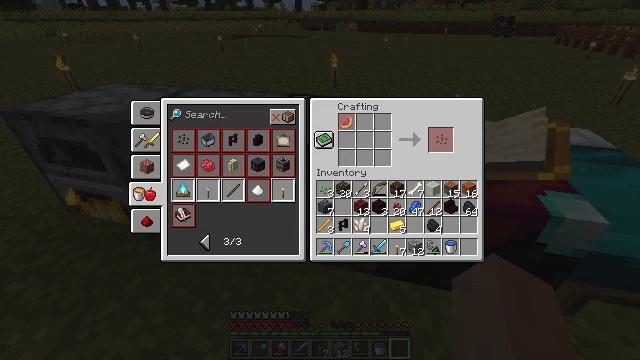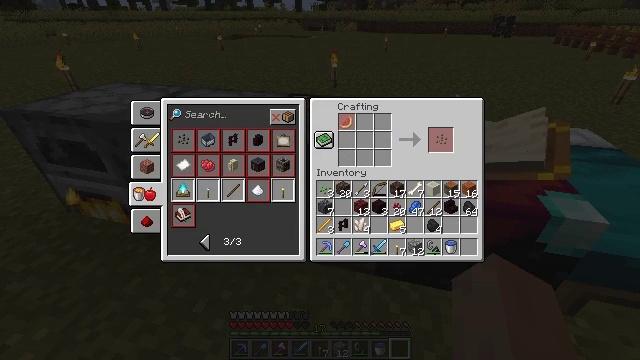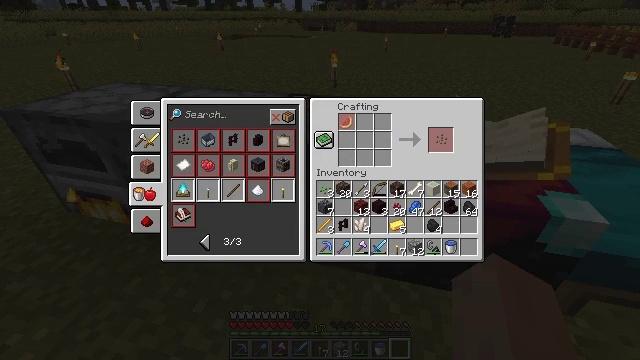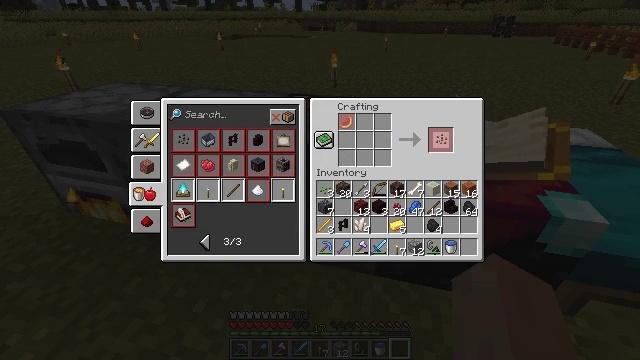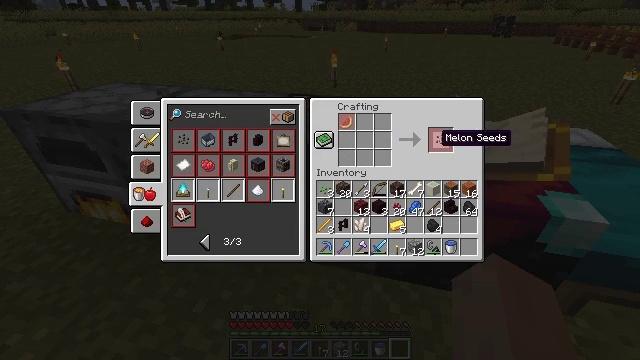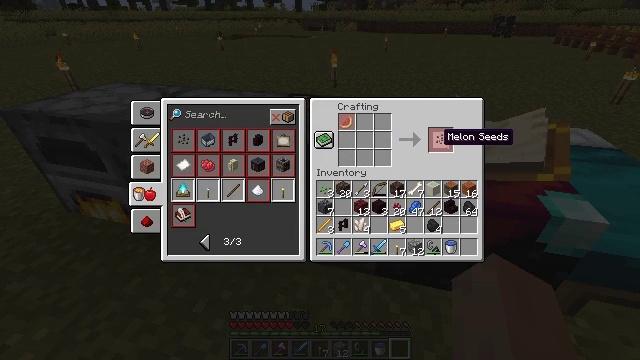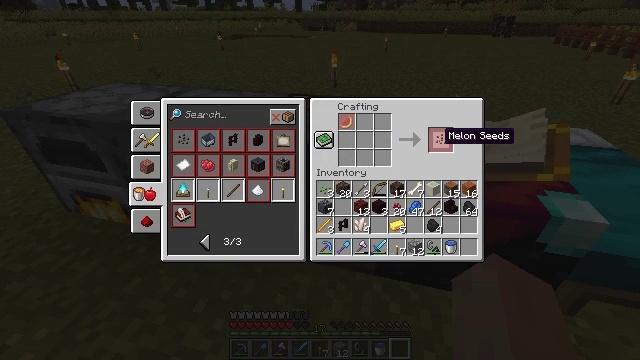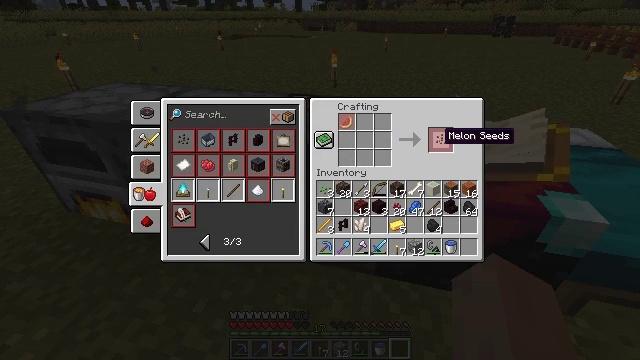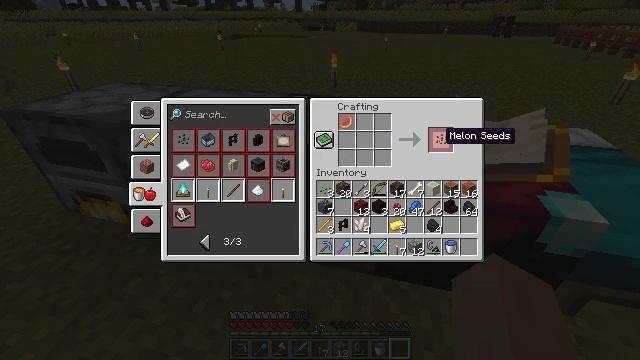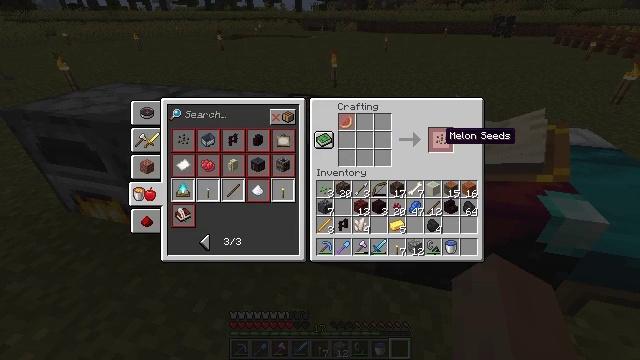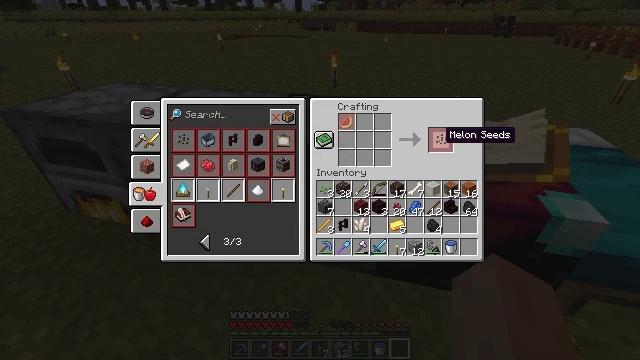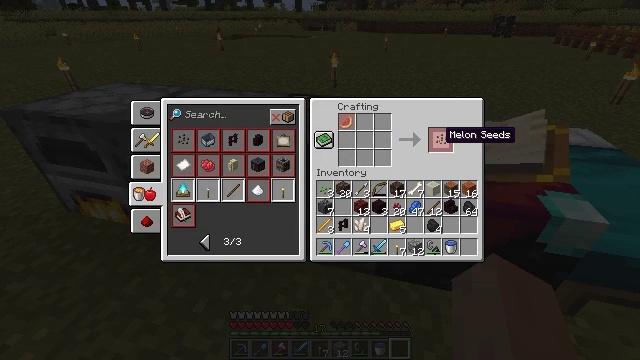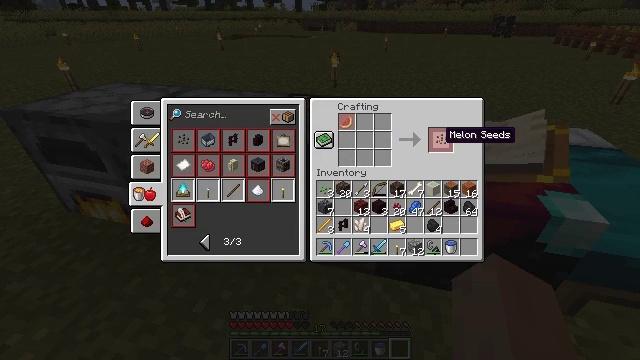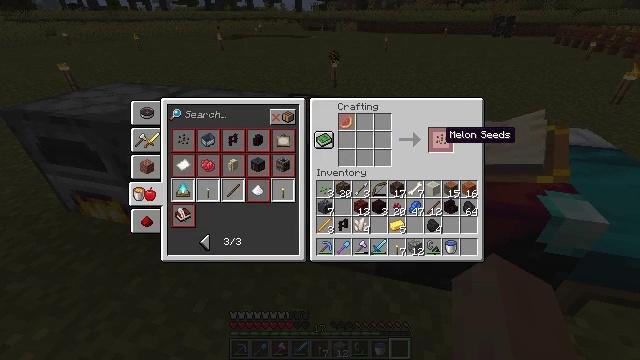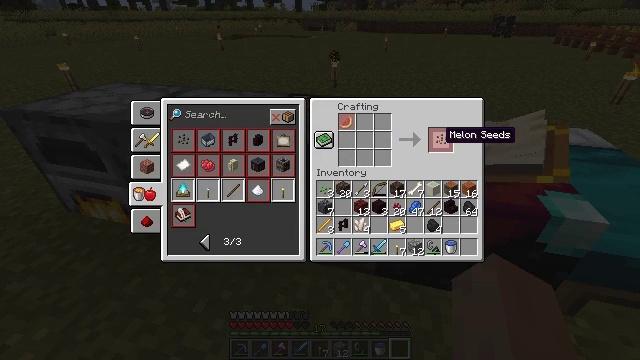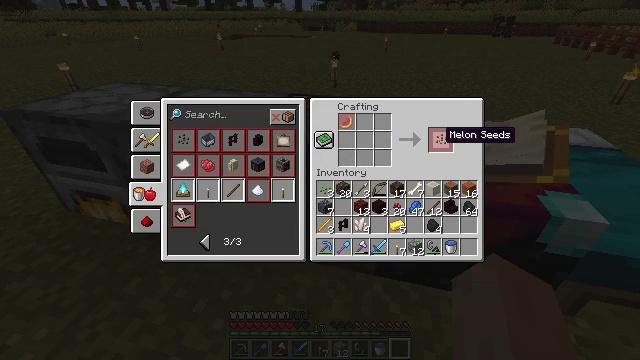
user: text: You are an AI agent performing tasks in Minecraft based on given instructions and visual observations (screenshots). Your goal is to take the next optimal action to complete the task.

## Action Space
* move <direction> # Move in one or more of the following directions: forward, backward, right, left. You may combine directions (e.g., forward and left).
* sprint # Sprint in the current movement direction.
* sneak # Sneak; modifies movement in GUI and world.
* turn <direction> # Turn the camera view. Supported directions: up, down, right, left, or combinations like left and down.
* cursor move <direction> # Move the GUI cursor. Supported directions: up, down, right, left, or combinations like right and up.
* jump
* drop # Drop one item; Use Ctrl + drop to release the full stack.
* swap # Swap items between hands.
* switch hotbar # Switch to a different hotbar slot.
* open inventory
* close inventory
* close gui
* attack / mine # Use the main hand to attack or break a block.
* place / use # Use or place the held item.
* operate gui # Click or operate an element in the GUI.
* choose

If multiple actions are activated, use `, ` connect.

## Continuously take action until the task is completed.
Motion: motion action
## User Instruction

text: Make a brewing stand with blaze rod and cobblestones.
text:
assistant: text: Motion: no_op
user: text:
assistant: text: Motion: no_op
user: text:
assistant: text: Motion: no_op
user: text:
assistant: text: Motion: no_op
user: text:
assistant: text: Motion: no_op
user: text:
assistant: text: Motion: no_op
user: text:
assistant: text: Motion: no_op
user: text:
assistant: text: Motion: no_op
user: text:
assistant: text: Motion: no_op
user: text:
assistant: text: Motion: no_op
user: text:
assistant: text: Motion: no_op
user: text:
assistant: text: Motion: no_op
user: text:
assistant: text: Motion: no_op
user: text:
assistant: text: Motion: no_op
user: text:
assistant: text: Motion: no_op
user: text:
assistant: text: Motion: no_op
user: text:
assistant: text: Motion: no_op
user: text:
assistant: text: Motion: no_op
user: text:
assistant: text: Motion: no_op
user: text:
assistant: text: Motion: no_op
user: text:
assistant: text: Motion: no_op
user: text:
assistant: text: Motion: no_op
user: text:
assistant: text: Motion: no_op
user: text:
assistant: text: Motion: cursor move left
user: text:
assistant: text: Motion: cursor move left and down
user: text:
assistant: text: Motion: cursor move left and down
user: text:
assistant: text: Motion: cursor move left and down
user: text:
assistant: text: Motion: cursor move left and down
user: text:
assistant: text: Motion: cursor move left and down
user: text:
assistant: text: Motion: cursor move left and down